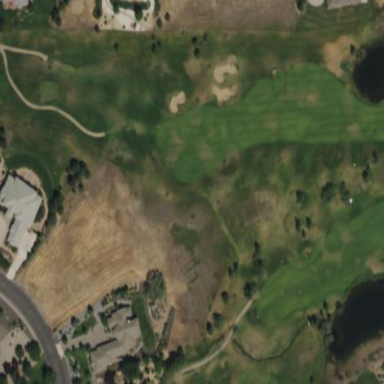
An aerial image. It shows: Rough grassy area used for golf.